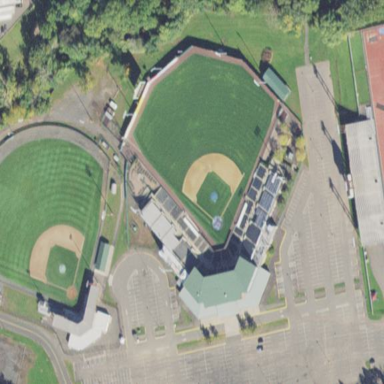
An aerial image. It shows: Stadium used for baseball.